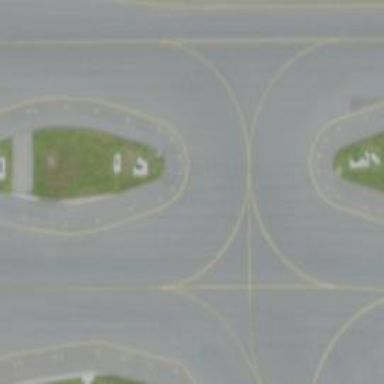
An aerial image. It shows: Image of taxiway at airport.